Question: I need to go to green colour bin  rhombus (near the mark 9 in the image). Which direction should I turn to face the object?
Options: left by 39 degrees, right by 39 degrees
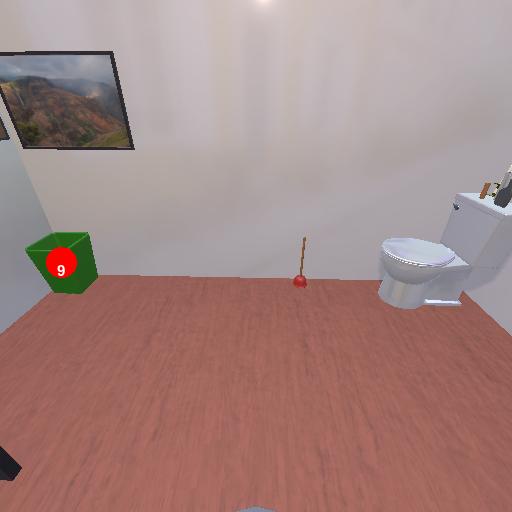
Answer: left by 39 degrees